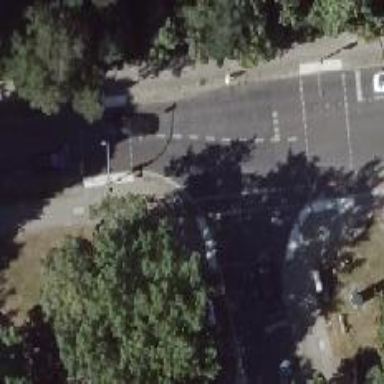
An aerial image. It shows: Road with traffic signals.